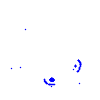
Particle: pion